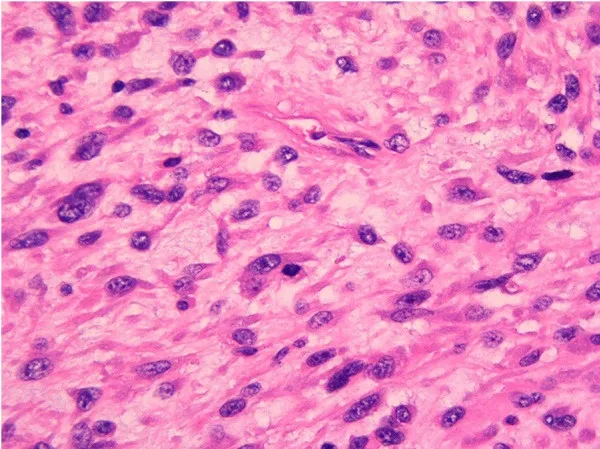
Primary myxofibrosarcoma of the left atrium.
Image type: pathology (h&e)